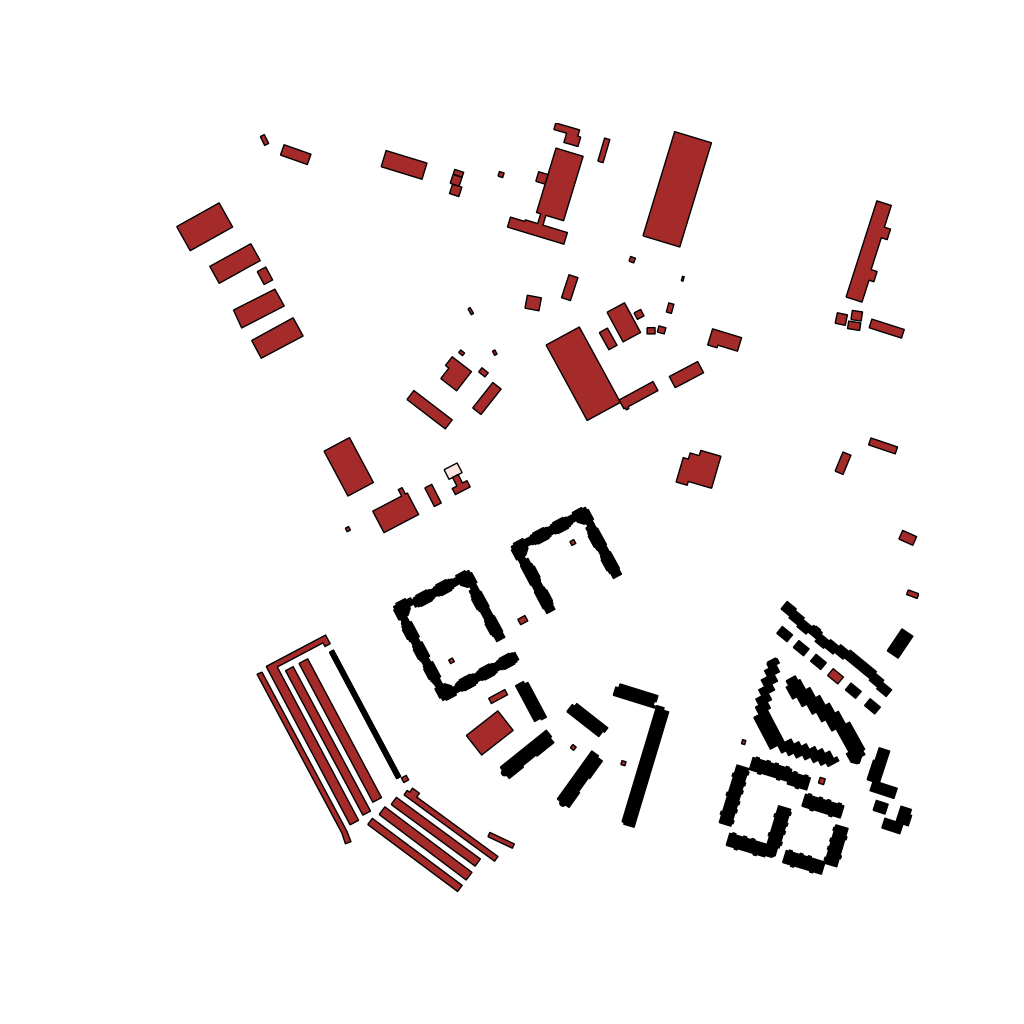
Tags: overhead vector_map, business, industrial, recreation, residential, special, modern, high_rise, individual_rise, low_rise, density_2, Building, Facility, Gas, 1.0 km²